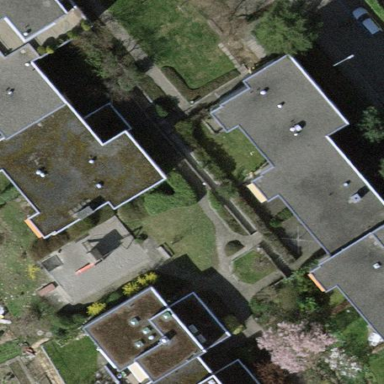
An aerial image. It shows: Close-up view of roof part of building.